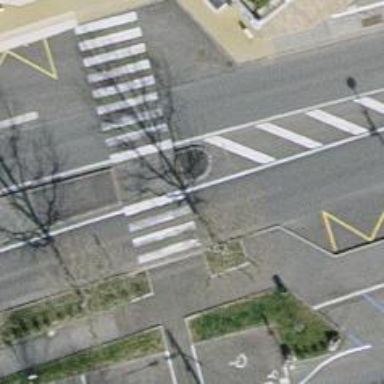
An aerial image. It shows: Uncontrolled zebra crossing with pedestrian island.